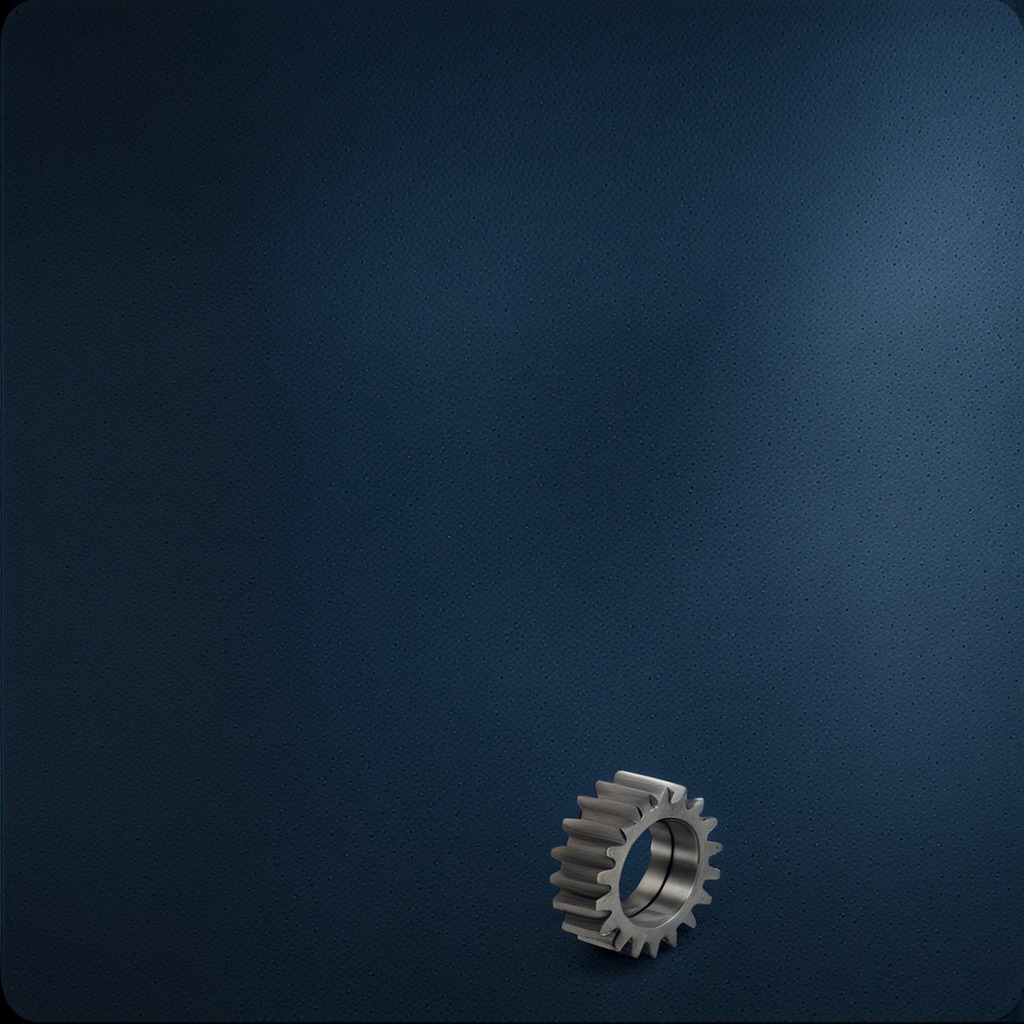
A steel gear with teeth is lying on the clean granite tabletop covered with a blue rubber mat inside a workshop at night.